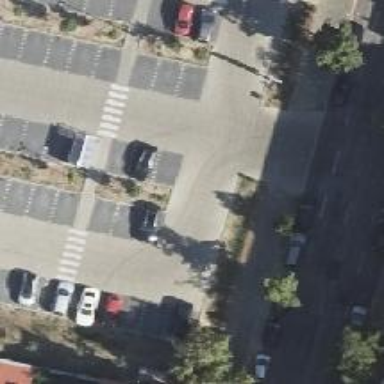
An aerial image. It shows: Asphalt service road with street-side parking on both sides.